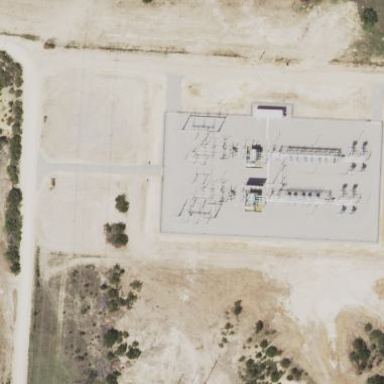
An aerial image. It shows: Generation substation.